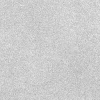
Atmospheric dust classification: dusty